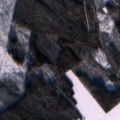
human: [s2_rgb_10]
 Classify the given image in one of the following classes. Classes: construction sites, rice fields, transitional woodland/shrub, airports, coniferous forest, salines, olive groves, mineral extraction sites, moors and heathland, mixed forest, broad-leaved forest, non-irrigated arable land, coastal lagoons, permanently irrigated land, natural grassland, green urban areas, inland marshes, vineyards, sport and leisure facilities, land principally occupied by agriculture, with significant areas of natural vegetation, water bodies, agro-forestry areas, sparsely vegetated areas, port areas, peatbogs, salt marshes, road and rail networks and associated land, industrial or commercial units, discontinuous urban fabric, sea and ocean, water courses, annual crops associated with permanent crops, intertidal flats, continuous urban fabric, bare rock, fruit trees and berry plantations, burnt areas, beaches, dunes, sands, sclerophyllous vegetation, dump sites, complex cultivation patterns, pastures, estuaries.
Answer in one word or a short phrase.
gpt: non-irrigated arable land, coniferous forest, mixed forest, transitional woodland/shrub